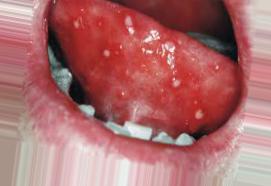
Condition: Mouth Ulcer